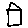
Label: house